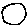
Label: circle